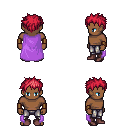
a pixel art fantasy rpg character, male body template, human, dark skin, lavender cape, metal pants, ruby red bedhead hairstyle, leather bracers, maroon shoes, four views (front, back, left, right), 2x2 character sprite sheet, small pixel art, hard edges, no anti-aliasing